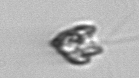
Label: Pyramimonas_longicauda